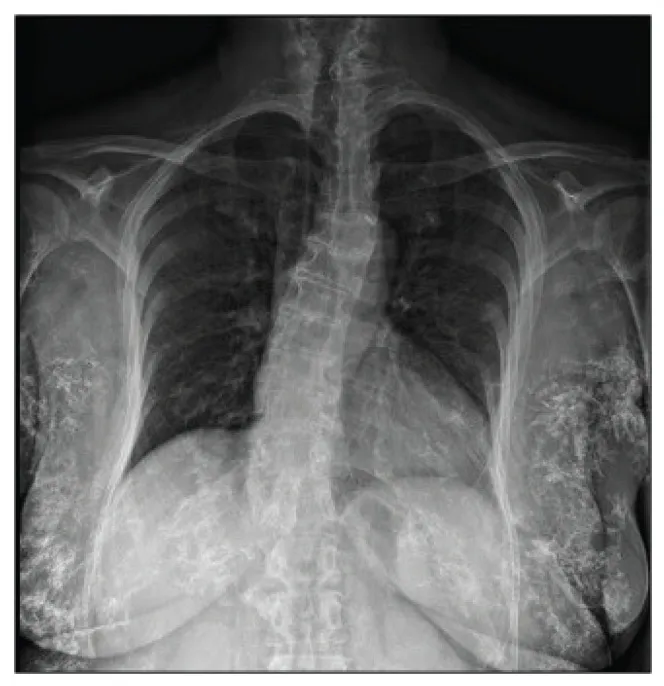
The chest radiograph (CHR) reveals the extensive bizarre breast calcifications with contrasting insignificant pulmonary changes.
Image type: radiology (x_ray)